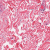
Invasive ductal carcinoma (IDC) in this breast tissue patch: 0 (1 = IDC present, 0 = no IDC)